Interaction volume radius: 10 \u00c5
Interaction volume height: 25 \u00c5
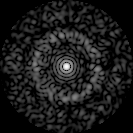
Disorder parameter: 0.8065